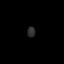
Tissue: skin
Cell type: T cells
Senescence score: 0.7692
Nuclear area (px): 86
Mean DAPI intensity: 43.186